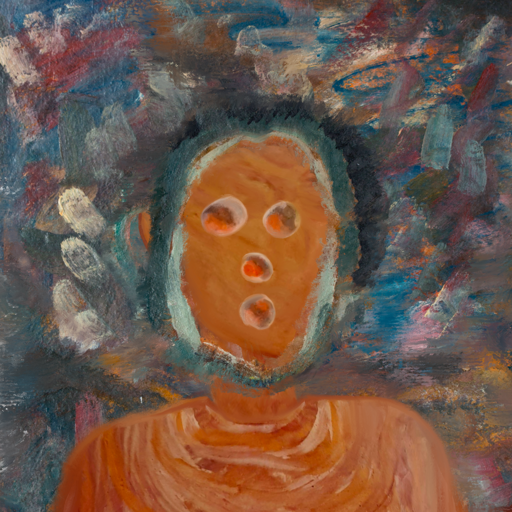
Background: Boggyland, Head And Neck Front: Pious_Lady, Face Front: Rupkatha, Bust: Pious_Lady, Hair Front: Boggyland, Head Accessory: Blank, Second Necklace: Blank, Necklace: Blank, Baby: Blank